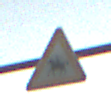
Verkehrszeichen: ReiterRechts
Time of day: SunriseSunset
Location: Outdoor (Nature)
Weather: PartlyCloudy
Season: NotSpecified
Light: Natural